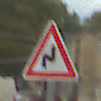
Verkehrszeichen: DoppelkurveRechts
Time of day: MorningAfternoon
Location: Outdoor (Suburban)
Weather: PartlyCloudy
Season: NotSpecified
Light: Natural